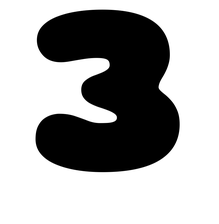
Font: Gluten_Black